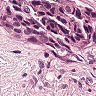
Metastatic tissue present: yes